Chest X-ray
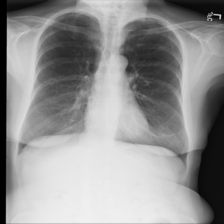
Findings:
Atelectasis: positive
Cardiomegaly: negative
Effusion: negative
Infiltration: positive
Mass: negative
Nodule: negative
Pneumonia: negative
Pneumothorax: negative
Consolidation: negative
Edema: negative
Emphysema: negative
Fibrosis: negative
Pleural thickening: negative
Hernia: negative